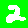
Digit: 2